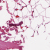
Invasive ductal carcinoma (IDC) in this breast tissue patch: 0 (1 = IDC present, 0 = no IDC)